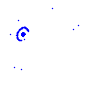
Particle: kaon